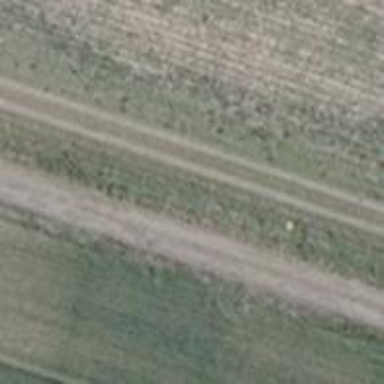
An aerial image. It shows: Dirt track with grade 4 tracktype.